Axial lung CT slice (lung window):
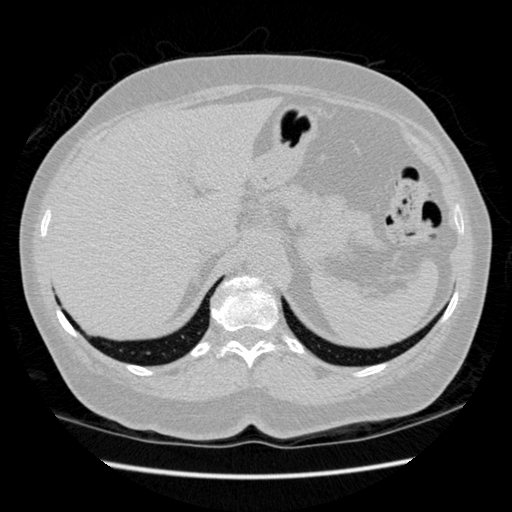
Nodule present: no